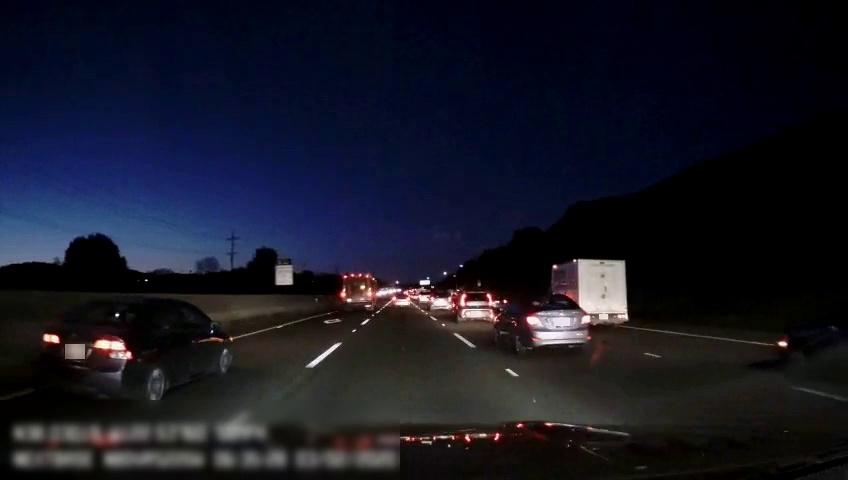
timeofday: Night
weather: Other
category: Drivable Space
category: Vehicles | Bus
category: Vehicles | Car
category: Vehicles | Truck
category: Vehicles | SUV
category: Vehicles | Car
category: Vehicles | Car
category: Vehicles | Car
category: Vehicles | Car
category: Vehicles | Car
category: Lanes | Alternate Lane
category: Lanes | Current Lane
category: Lanes | Current Lane
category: Lanes | Alternate Lane
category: Lanes | Alternate Lane
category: Traffic | Signs